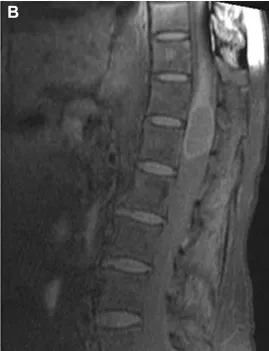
Magnetic resonance imaging. Preoperative MR T2 and T1-weighted images demonstrate an intradural septate cystic mass with a similar intensity of cerebrospinal fluid located at the terminal end of the conus medullaris, with a small posterior nodular lesion (A,B).
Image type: radiology (mri)